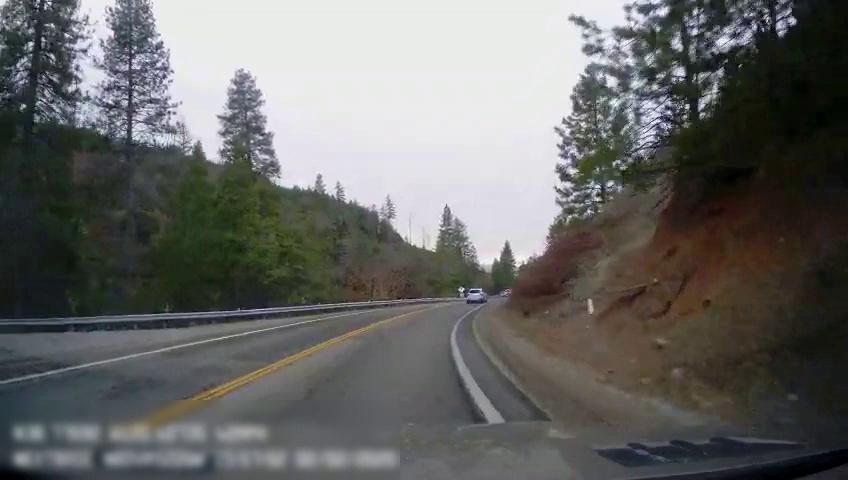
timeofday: Day
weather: Cloudy
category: Drivable Space
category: Vehicles | Car
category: Lanes | Current Lane
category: Lanes | Current Lane
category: Lanes | Opposite Lane